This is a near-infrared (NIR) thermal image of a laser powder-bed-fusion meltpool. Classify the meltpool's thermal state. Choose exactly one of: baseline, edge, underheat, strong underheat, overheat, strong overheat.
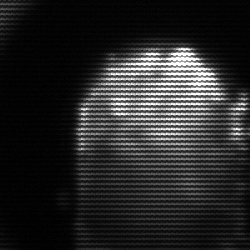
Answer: baseline